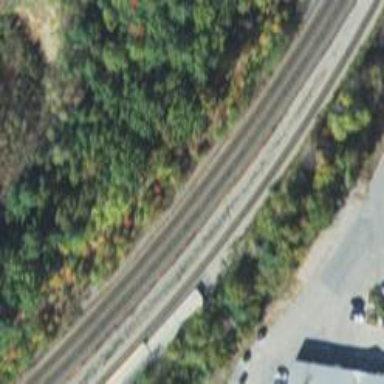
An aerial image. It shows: Railway siding for service.